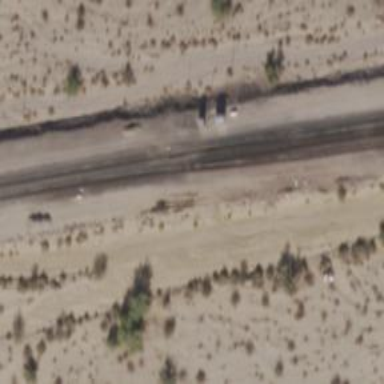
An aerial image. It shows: Railway siding with rails.